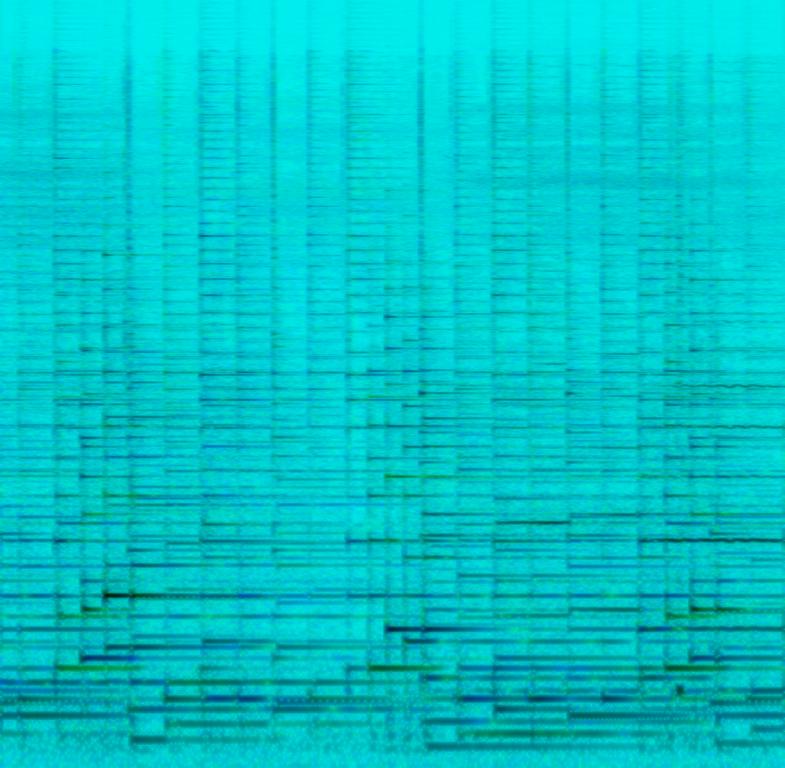
An acoustic piano is playing a melody along with a flute-sound and an acoustic guitar picking two notes repeatedly. Then the song breaks softly into a new part as the acoustic guitar and piano are fading out. In the background you can hear some insects chirping. Now an electric piano sound is playing a melody along with a male voice singing. His voice sounds sensitive.  This song may be playing for a movie scene.